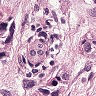
Metastatic tissue present: yes